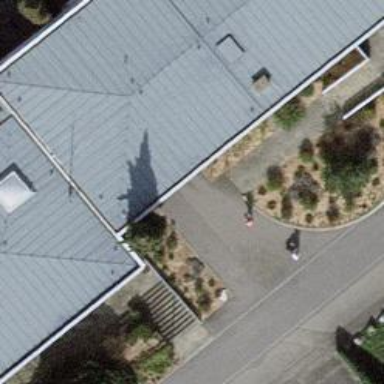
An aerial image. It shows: Paved footway passing through building tunnel.